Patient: sex M, age 68
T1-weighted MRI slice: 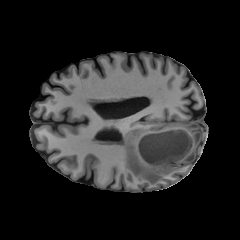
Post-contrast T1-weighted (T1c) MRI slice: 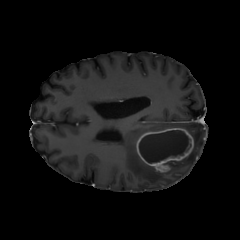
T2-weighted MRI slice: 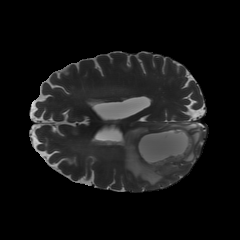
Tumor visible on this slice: yes
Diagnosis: Glioblastoma, IDH-wildtype
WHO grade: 4